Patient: sex F, age 26
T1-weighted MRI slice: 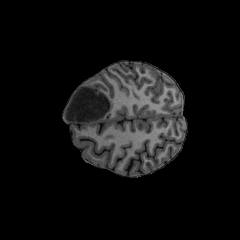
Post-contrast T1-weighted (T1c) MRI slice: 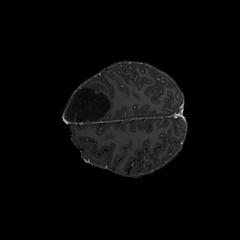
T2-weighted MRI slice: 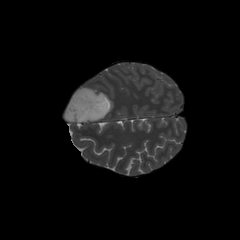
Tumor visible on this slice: yes
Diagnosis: Astrocytoma, IDH-mutant
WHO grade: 3